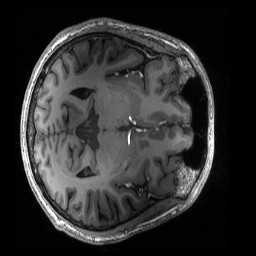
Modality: T1w
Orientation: axial
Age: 26
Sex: male